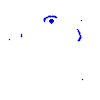
Particle: electron